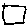
Label: square